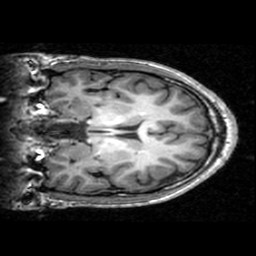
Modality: T1w
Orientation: coronal
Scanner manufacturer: ge
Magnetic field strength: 3 T
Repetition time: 0.00904 s
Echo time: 0.00184 s